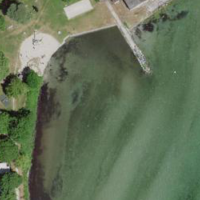
EUNIS habitat code: 14
Species observed at this site:
Corvus cornix